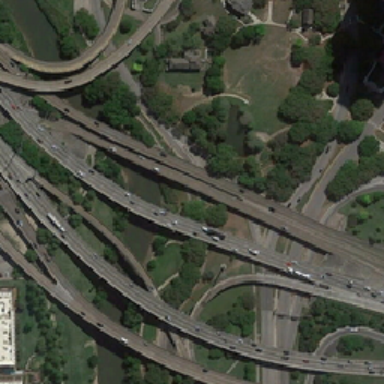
Gray through the open road of many dense green trees .